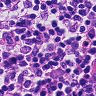
Metastatic tissue present: no